Question: Is there any way for me to add a subtitle below the cell.textLabel as well as a the label '8 fans' on the right as seen below? My understanding is that the standard cell only provides on format and one detailedTextLabel (either subtitle or text on the right). Is there any libraries or efficient way that I can do this?

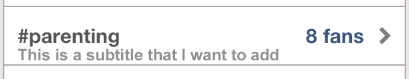
Answer: I'm afraid you will have to use your custom cells (meaning writing your own class of UITableViewCell). Designing it's view and then connecting this with your TableViewController.
For custom cells you can read this:
<URL>